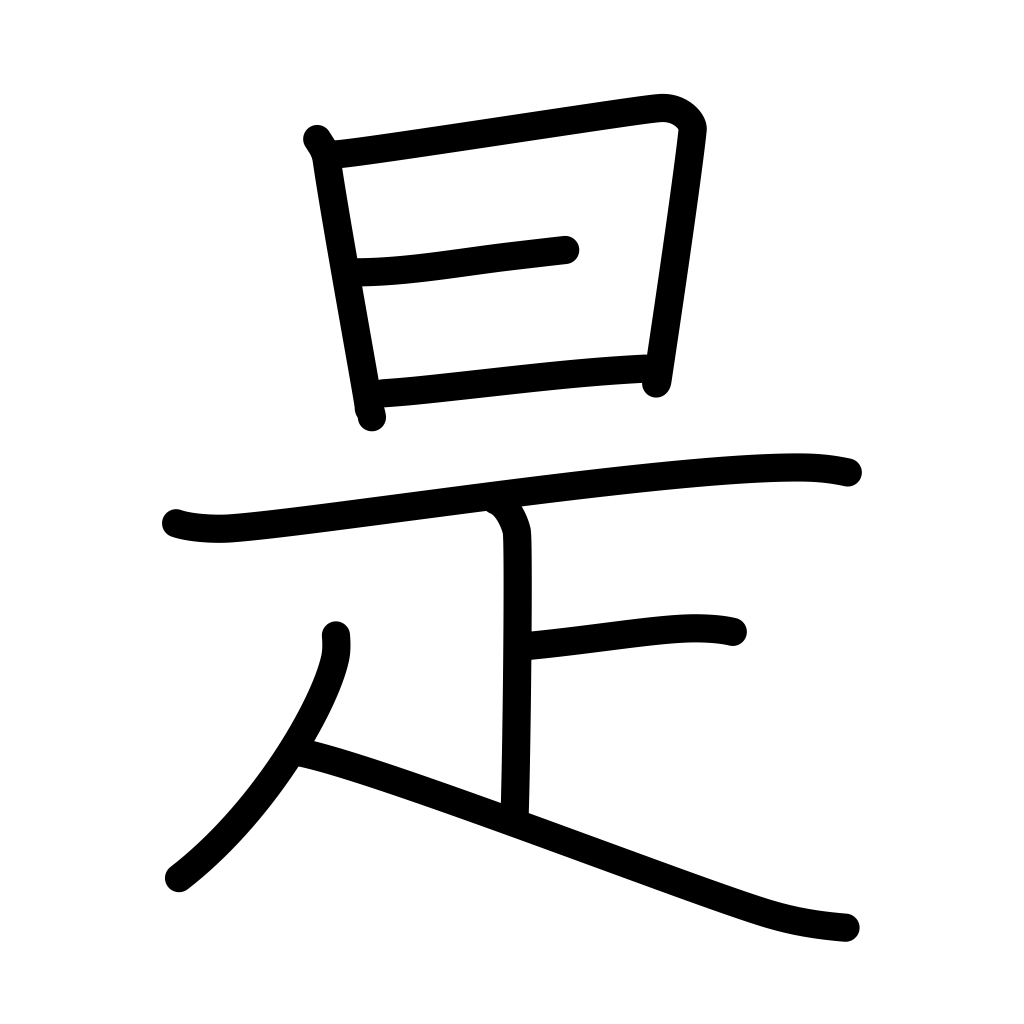
Meaning: just so, this, right, justice